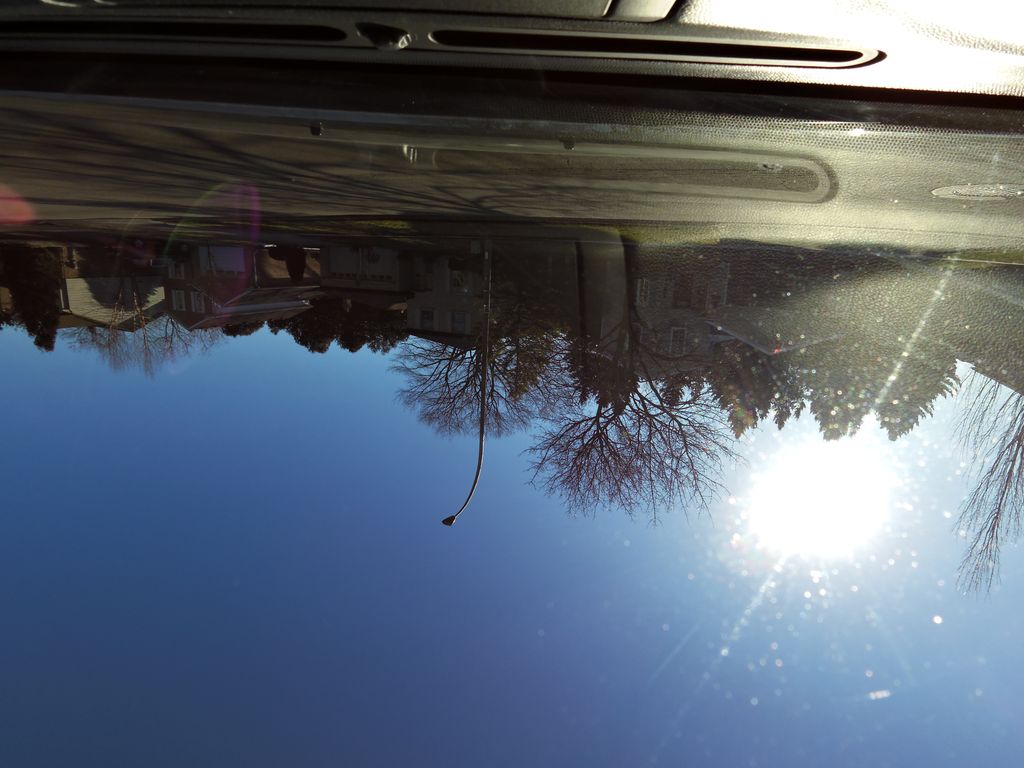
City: hamilton